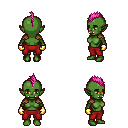
a pixel art fantasy rpg character, female body template, orc, green skin, leather shoulder armor, red pants, pink mohawk hairstyle, gold gloves, four views (front, back, left, right), 2x2 character sprite sheet, small pixel art, hard edges, no anti-aliasing